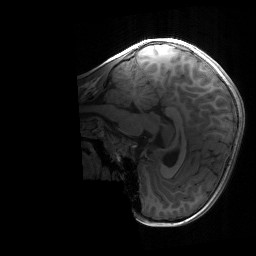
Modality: T1w
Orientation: sagittal
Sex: male
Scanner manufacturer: siemens
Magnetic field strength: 3 T
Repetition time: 1.9 s
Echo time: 0.00243 s